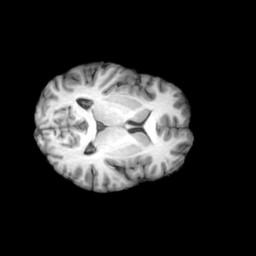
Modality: T1w
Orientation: axial